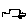
Label: car